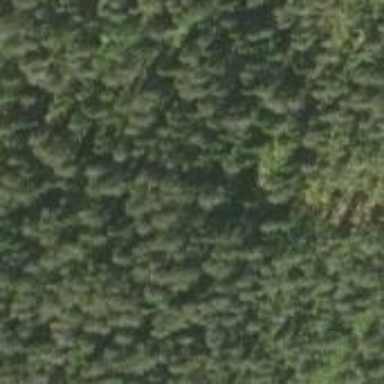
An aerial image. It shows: Needle-leaved woodland.